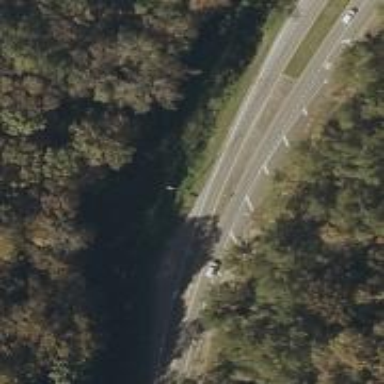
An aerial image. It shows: Trunk highway.